This grayscale texture is a bearing vibration snapshot reshaped row-by-row into a square image. Determine the bearing's health state. Answer with exactly one of: normal, inner_race, outer_race, ball.
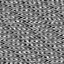
Answer: outer_race